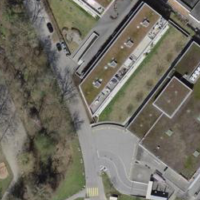
EUNIS habitat code: 54
Species observed at this site:
Prunus padus